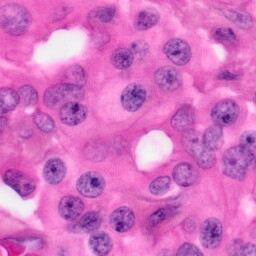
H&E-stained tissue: Pancreatic